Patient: sex M, age 17
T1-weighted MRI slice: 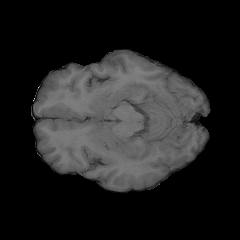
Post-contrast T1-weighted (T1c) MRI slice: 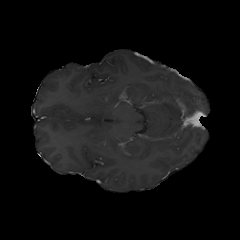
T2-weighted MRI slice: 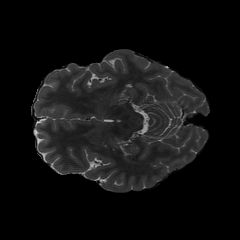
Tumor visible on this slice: no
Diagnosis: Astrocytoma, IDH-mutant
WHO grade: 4